Question: I have two divs inside a div,
HTML
'''
<div class="preview">
<div class="gamePreview"></div>
<div class="gameName"></div>
</div>
'''
I would like the 'gameName' divs to be on top of the game Preview divs.
CSS
'''
.preview {
display: block;
}
.gamePreview, .gameName {
margin-left: 20px;
}
.gamePreview {
width: 30%;
height: 350px;
margin-top: 40px;
background-color: lightgrey;
float: left;
}
.gameName {
width: 29.59%;
background-color: #494949;
height: 150px;
opacity: 0.5;
margin-top: 240px;
clear: both;
position: absolute;
}
'''
This works fine when there is only one of the 'preview' divs. However, if I wanted to put two divs on the same line, the 'gameName' divs all float left on the same spot. Instead, I would like each 'gameName' div to be on top of its own 'gamePreview' div.
<URL>

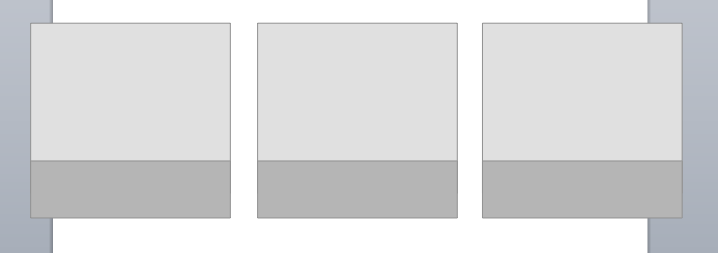
Answer: Check this <URL>. I think this is what you need.